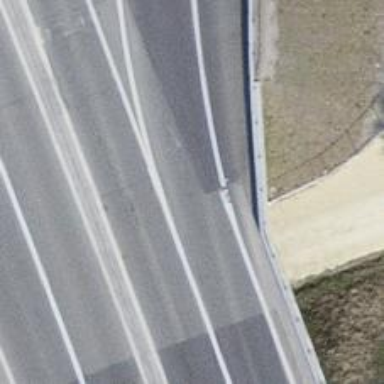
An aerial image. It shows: Bridge with asphalt surface. It is part of motorway link.